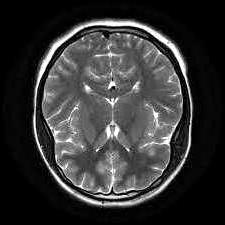
Label: notumor